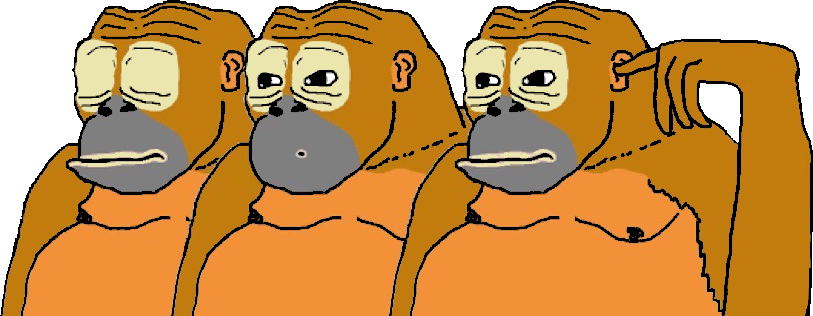
Label: 5_Animal